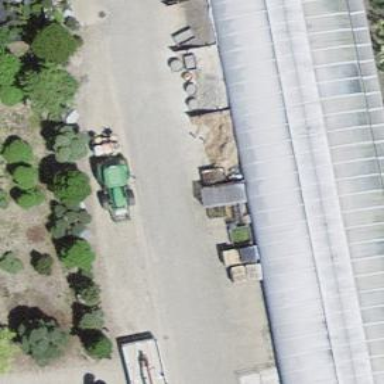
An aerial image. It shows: Greenhouse.